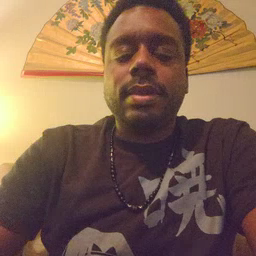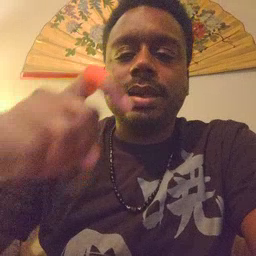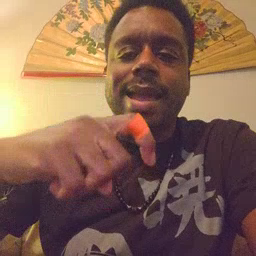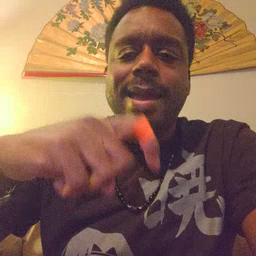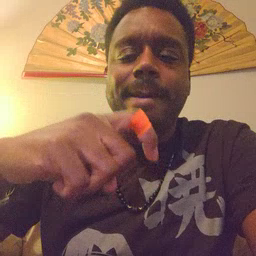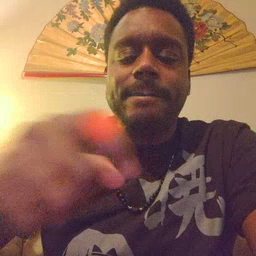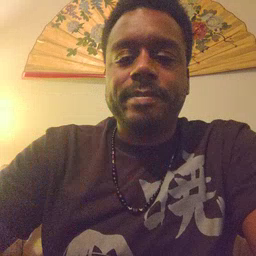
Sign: time